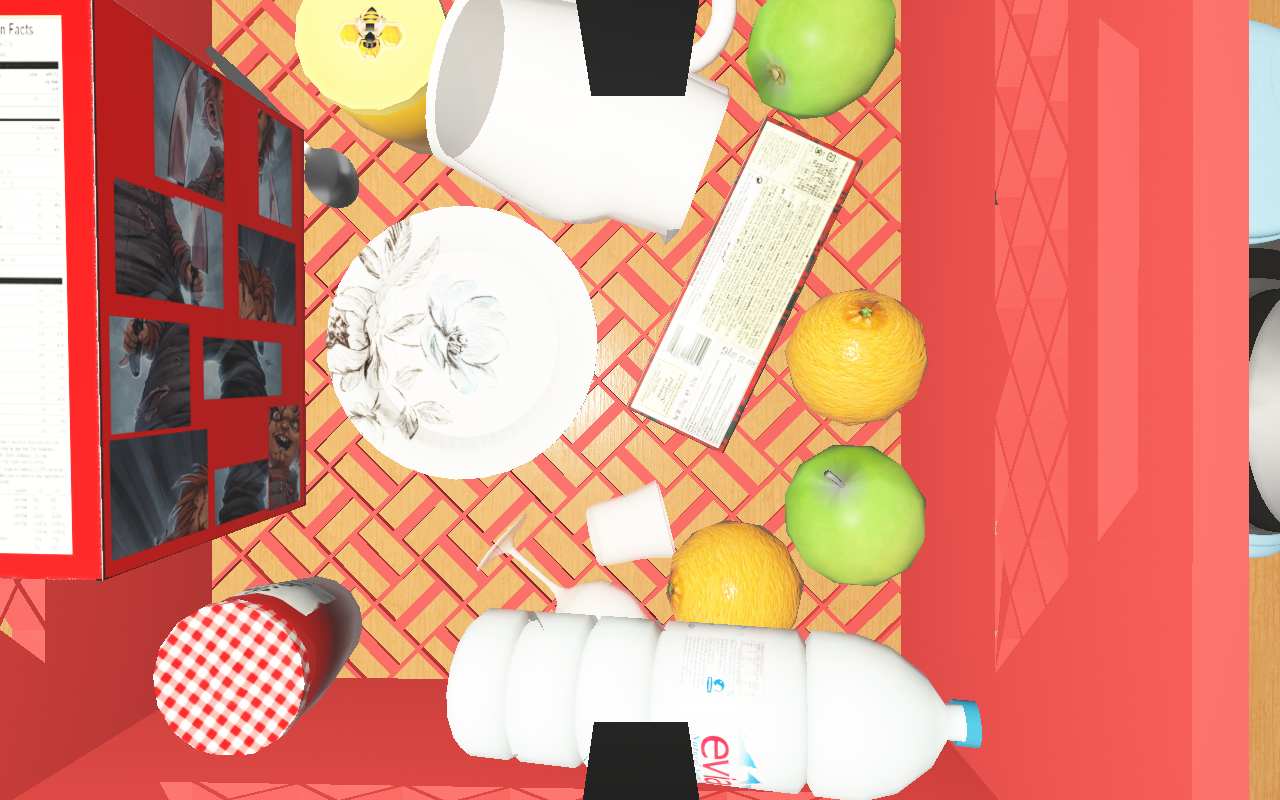
Objects in the scene:
carafe
apple
apple
orange
spoon
plate
glass
wineglass
honey jar
jam jar
cereal box